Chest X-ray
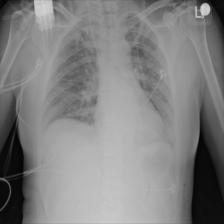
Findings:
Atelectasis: negative
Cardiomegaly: negative
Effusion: negative
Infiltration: negative
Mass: negative
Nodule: negative
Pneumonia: negative
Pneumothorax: negative
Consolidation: negative
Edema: negative
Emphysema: negative
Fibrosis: negative
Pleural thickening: negative
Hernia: negative